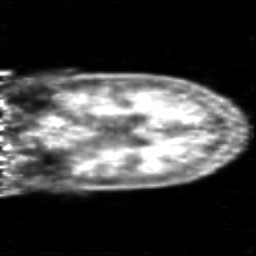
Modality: PET
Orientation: coronal
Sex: female
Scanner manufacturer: siemens